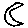
Label: moon